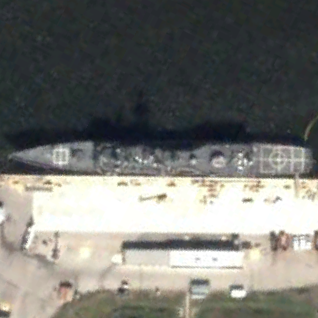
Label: cruiser